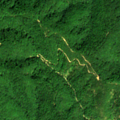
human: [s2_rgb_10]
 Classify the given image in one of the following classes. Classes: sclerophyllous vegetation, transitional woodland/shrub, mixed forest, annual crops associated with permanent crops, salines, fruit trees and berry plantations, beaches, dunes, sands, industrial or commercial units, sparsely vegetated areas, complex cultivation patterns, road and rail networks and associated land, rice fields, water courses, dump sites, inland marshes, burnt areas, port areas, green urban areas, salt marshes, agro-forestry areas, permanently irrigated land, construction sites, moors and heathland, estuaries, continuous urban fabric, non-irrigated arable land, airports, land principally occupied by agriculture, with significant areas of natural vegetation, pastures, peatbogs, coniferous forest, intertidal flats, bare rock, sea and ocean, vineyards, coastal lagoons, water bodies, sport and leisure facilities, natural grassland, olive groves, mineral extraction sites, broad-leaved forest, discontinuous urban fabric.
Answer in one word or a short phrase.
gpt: broad-leaved forest